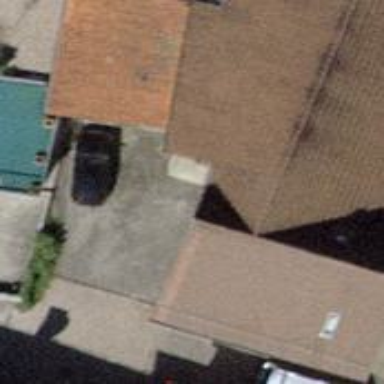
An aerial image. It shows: Detached building with gabled roof.